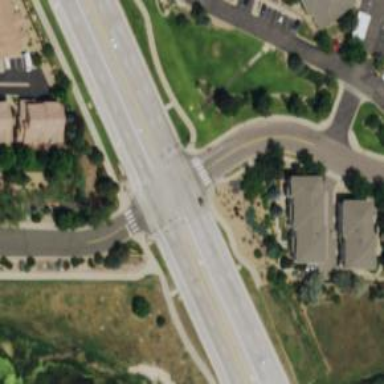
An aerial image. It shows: Well-maintained trunk highway with grade1 tracktype.